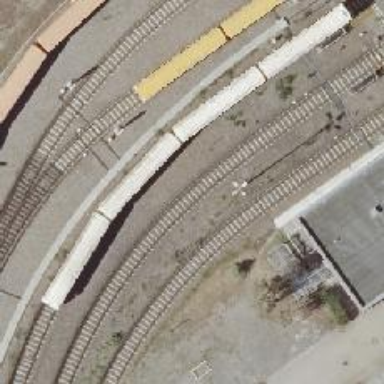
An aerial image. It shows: Yard used for servicing electrified rail. The rail is electrified from the top.